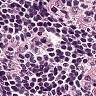
Metastatic tissue present: no